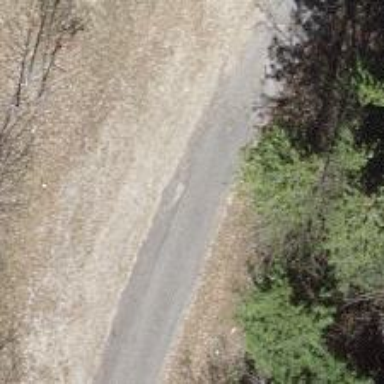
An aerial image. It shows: Service road with unpaved surface. The track is of grade2 quality.